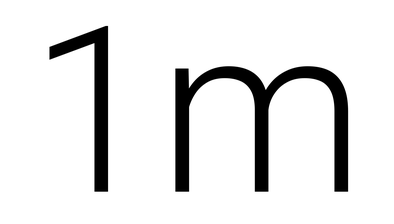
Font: Roboto_Light